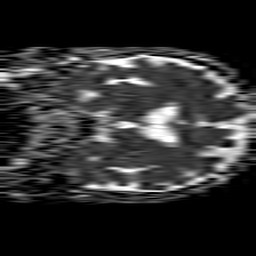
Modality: ADC
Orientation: coronal
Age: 68
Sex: male
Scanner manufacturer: philips
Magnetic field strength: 1.5 T
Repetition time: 4.6 s
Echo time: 0.08631 s